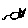
Label: cat